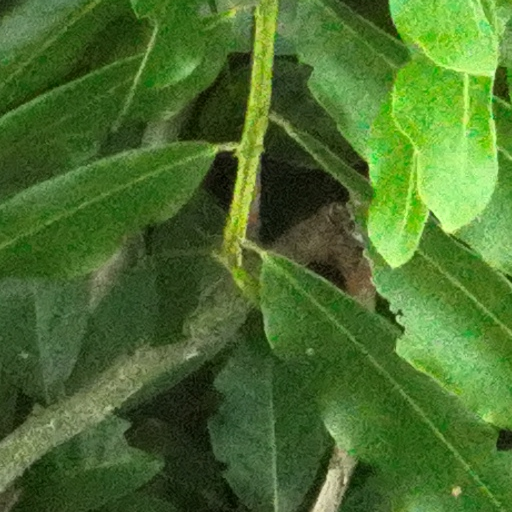
Species: Dipteryx oleifera
GBIF accepted scientific name: Dipteryx oleifera
Crown area (m\u00b2): 221.459